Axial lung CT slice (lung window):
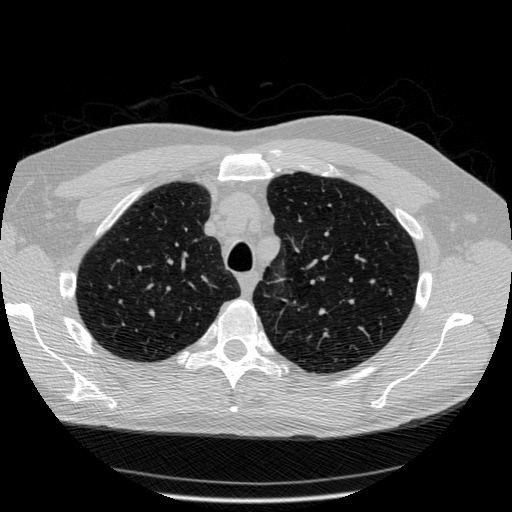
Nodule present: no